Question: I have several values of a function at different x points. I want to plot the mean and std in python, like the answer of <URL>. I know this must be easy using matplotlib, but I have no idea of the function's name that can do that. Does anyone know it?

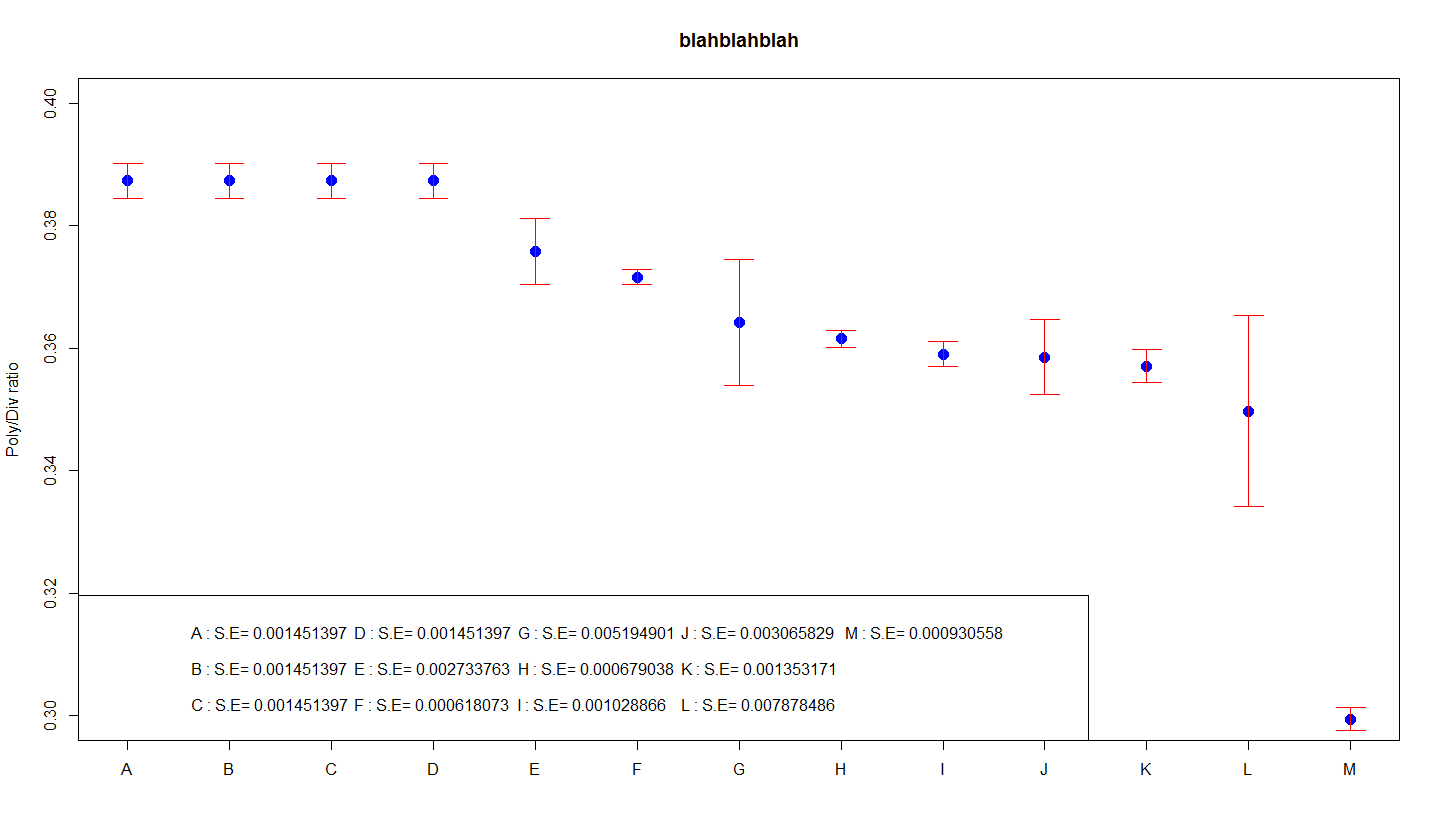
Answer: <URL>
'''
import matplotlib.pyplot as plt
import numpy as np
x = np.array([1, 2, 3, 4, 5])
y = np.power(x, 2) # Effectively y = x**2
e = np.array([1.5, 2.6, 3.7, 4.6, 5.5])
plt.errorbar(x, y, e, linestyle='None', marker='^')
plt.show()
'''
'plt.errorbar' accepts the same arguments as 'plt.plot' with additional 'yerr' and 'xerr' which default to None (i.e. if you leave them blank it will act as 'plt.plot').